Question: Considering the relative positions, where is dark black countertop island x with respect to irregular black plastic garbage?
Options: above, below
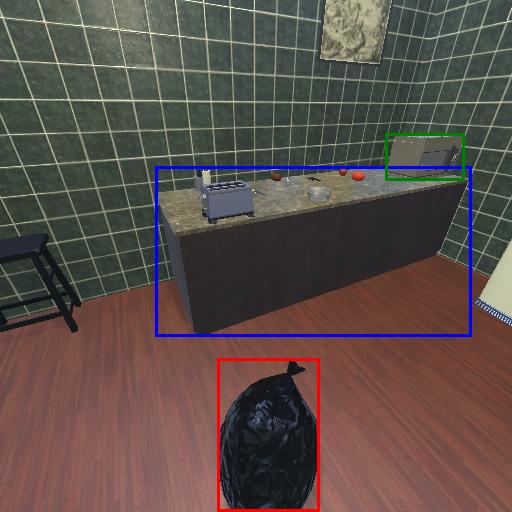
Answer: above